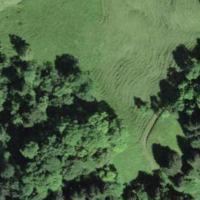
EUNIS habitat code: 41
Species observed at this site:
Caltha palustris
Filipendula ulmaria